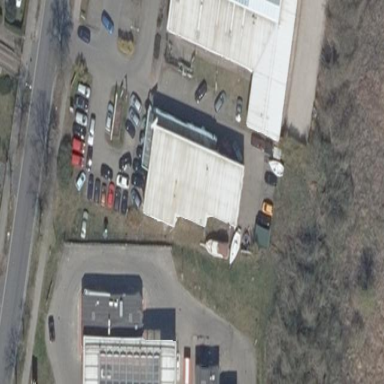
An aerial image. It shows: Building that houses car shop.